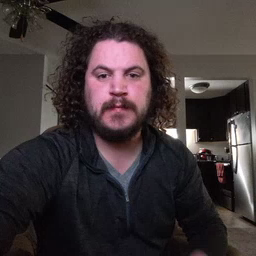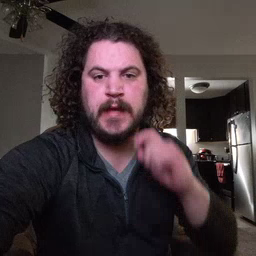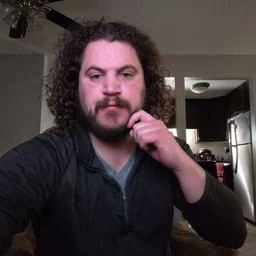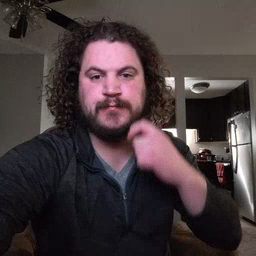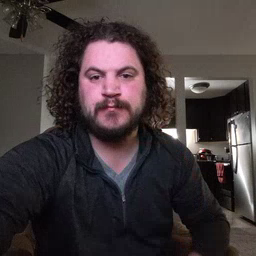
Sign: pool